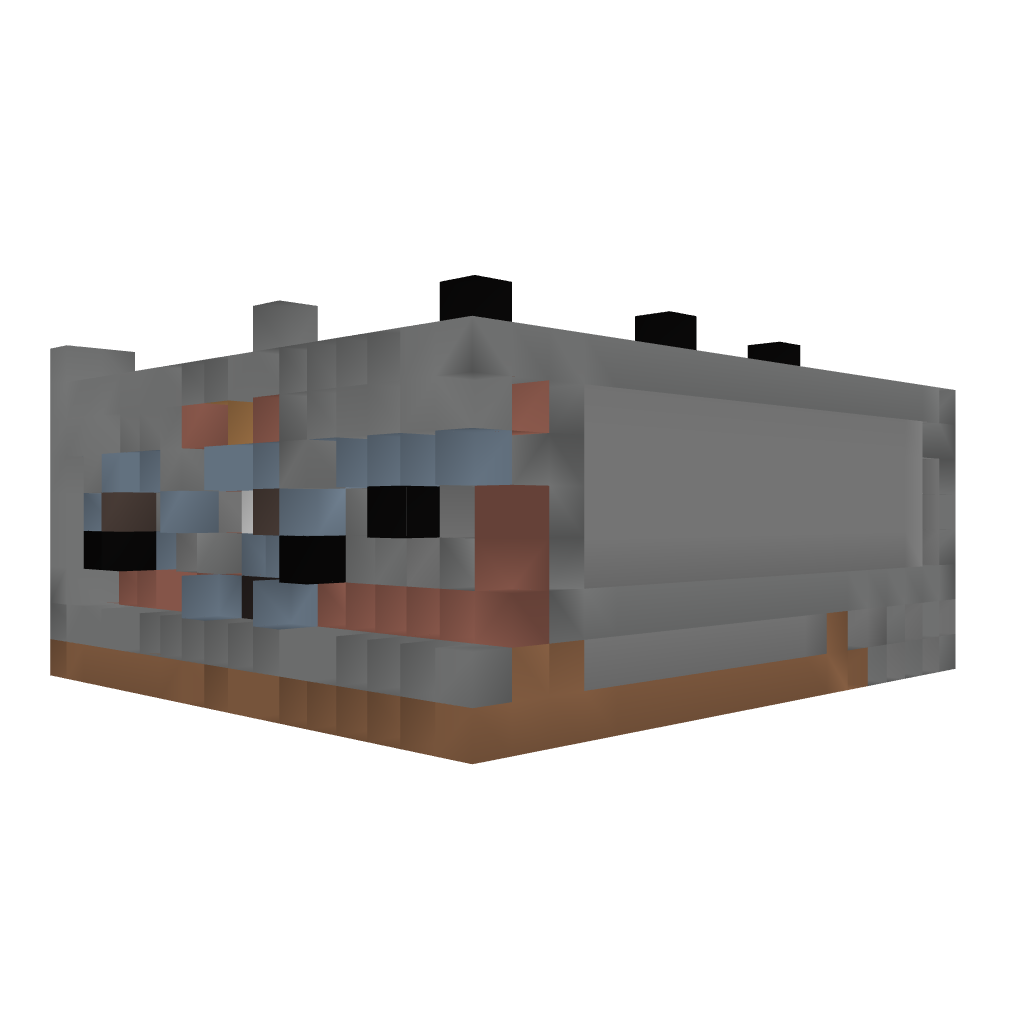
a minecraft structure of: Industrial smelter